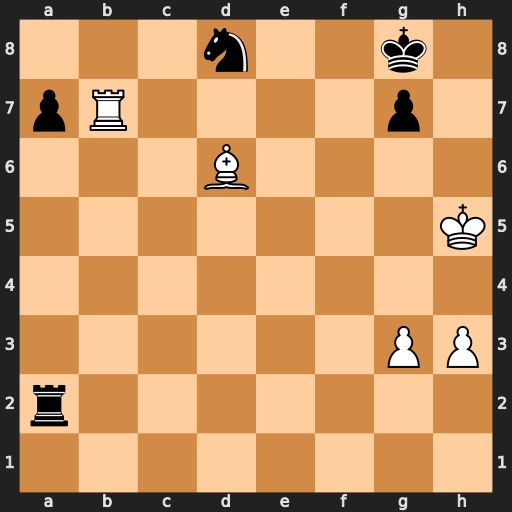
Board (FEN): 3n2k1/pR4p1/3B4/7K/8/6PP/r7/8
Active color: w
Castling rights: -
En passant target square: -
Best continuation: Rb8 Kh7 Rxd8